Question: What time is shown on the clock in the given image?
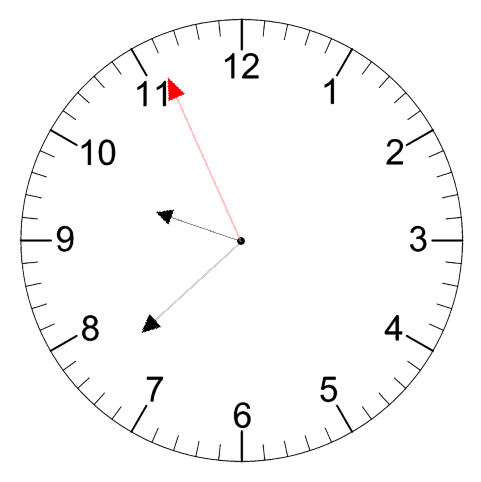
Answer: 09:37:56